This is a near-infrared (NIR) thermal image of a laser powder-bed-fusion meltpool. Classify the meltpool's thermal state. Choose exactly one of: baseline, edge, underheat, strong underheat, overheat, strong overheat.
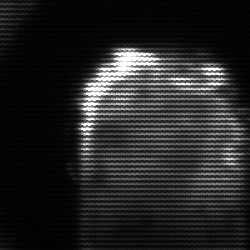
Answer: baseline